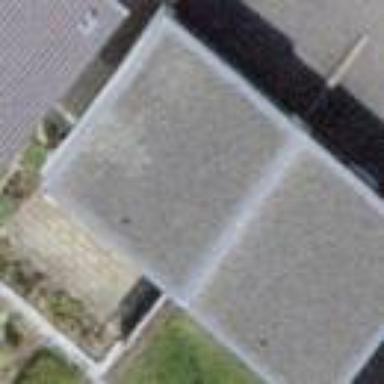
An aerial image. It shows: Garage building.